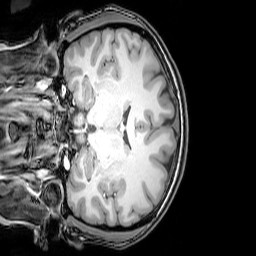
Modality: T1w
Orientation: coronal
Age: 25
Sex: female
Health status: healthy
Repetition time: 0.081 s
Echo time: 0.037 s